Interaction volume radius: 5 \u00c5
Interaction volume height: 30 \u00c5
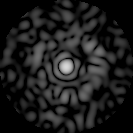
Disorder parameter: 0.7968